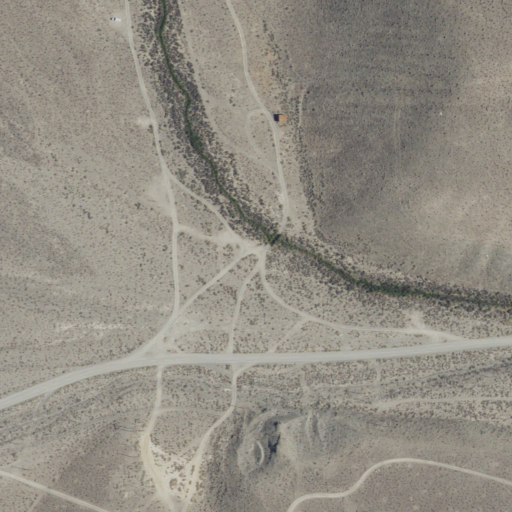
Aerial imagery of valley in California named Silver Canyon containing shrub and grassland